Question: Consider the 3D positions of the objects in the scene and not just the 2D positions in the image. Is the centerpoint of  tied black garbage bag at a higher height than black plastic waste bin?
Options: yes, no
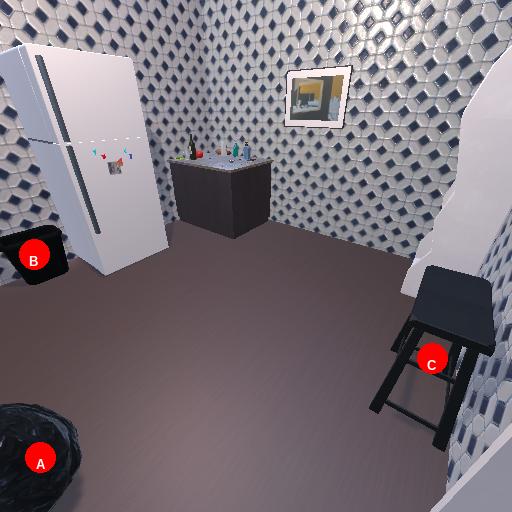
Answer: yes